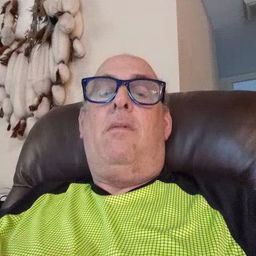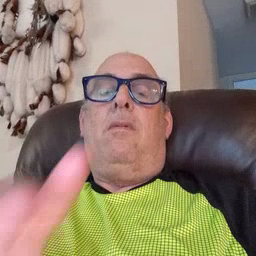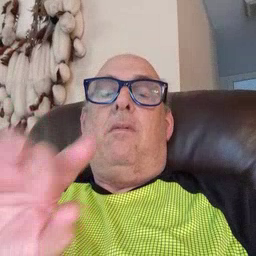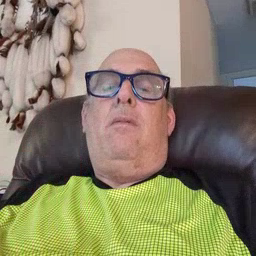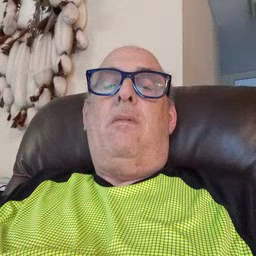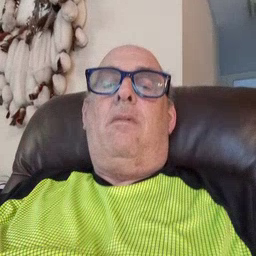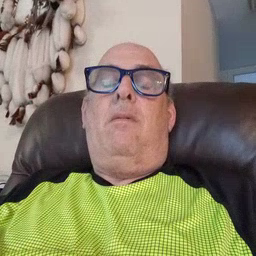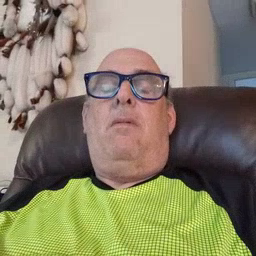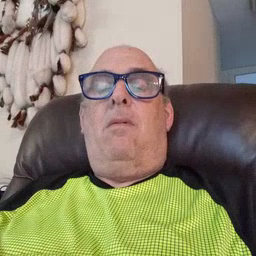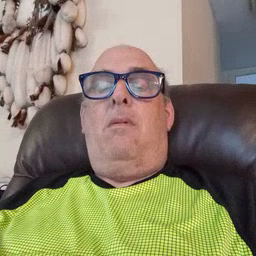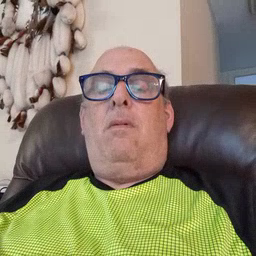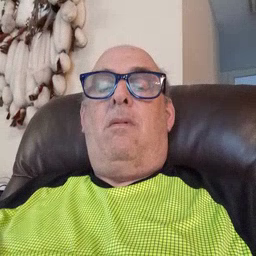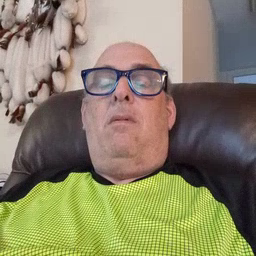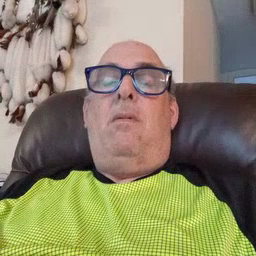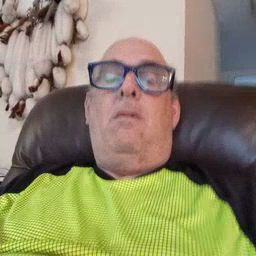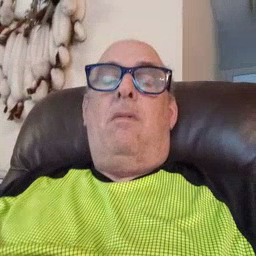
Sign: sticky